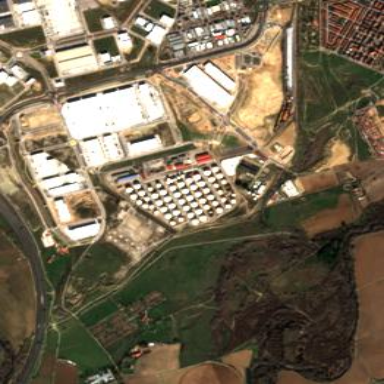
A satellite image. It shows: Industrial area with distribution station.